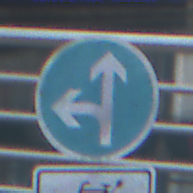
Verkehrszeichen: VorgeschriebeneFahrtrichtungGeradeausOderLinks
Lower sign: EinspurigeFahrzeugeFrei4
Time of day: MorningAfternoon
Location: Outdoor (Urban)
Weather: PartlyCloudy
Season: NotSpecified
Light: Natural